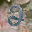
Label: 2